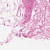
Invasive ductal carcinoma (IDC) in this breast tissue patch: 0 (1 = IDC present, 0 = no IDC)